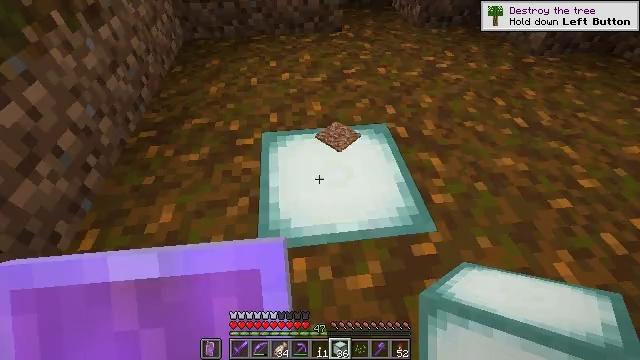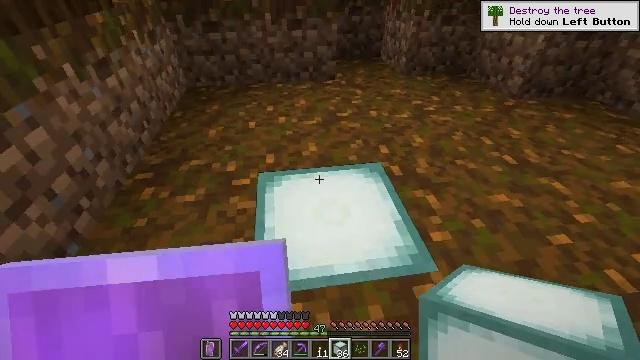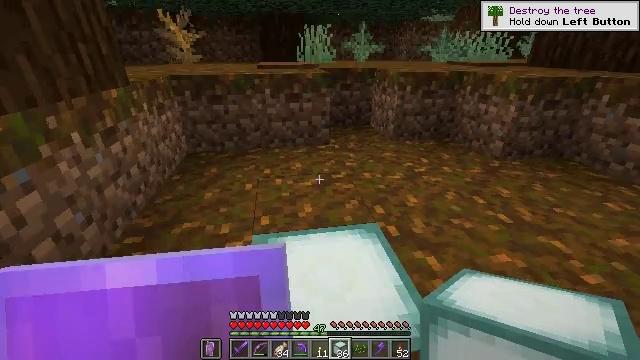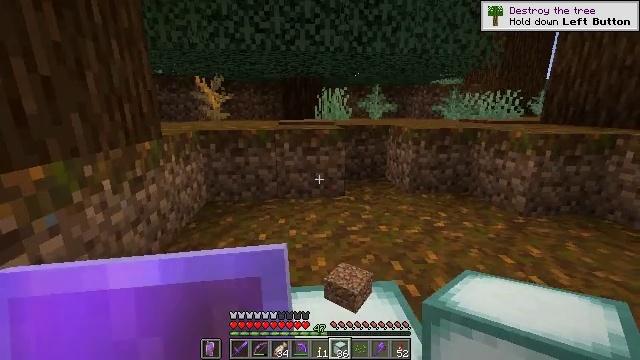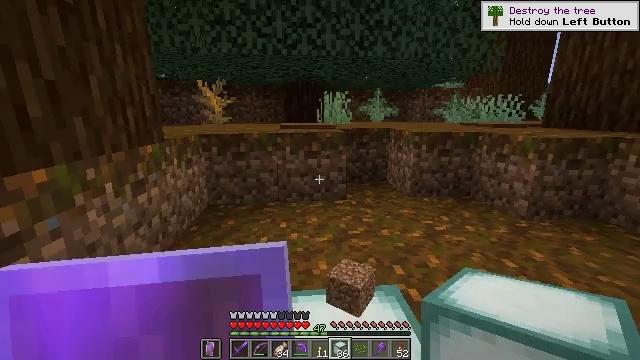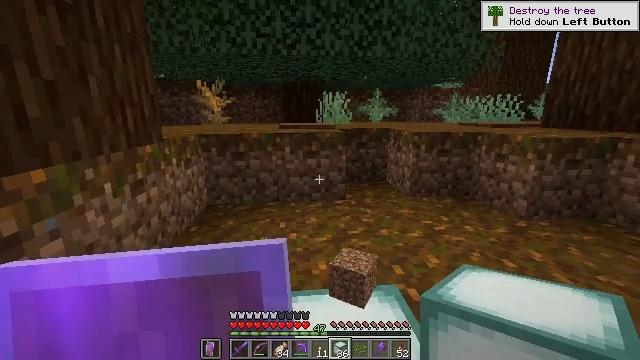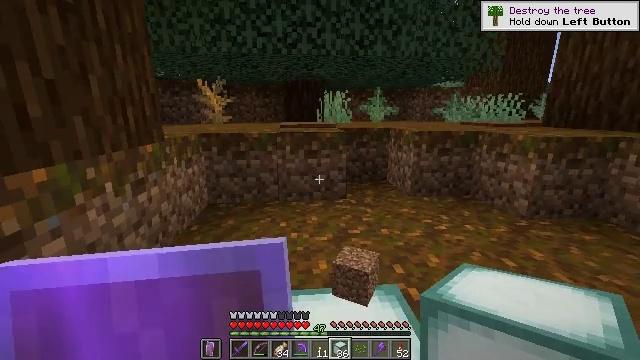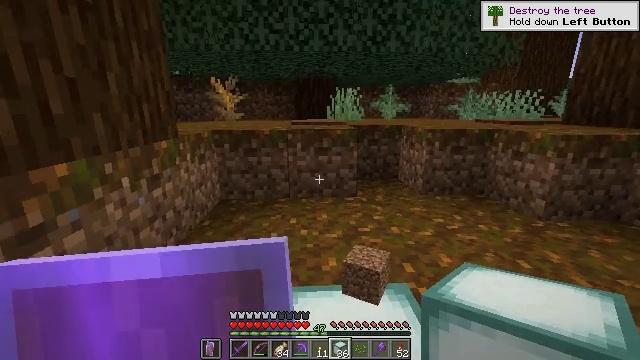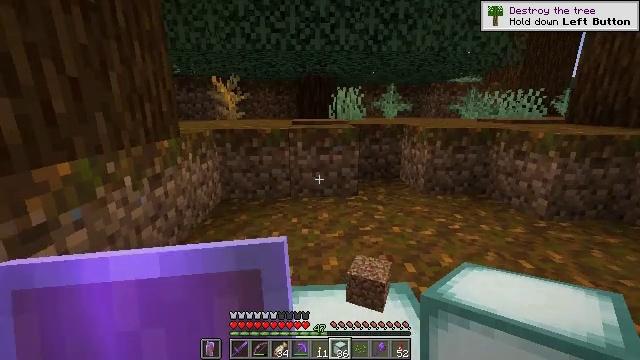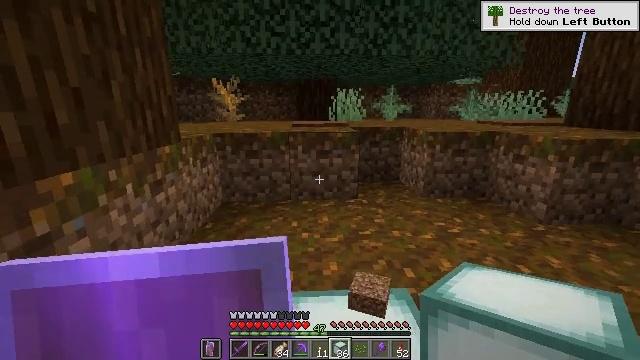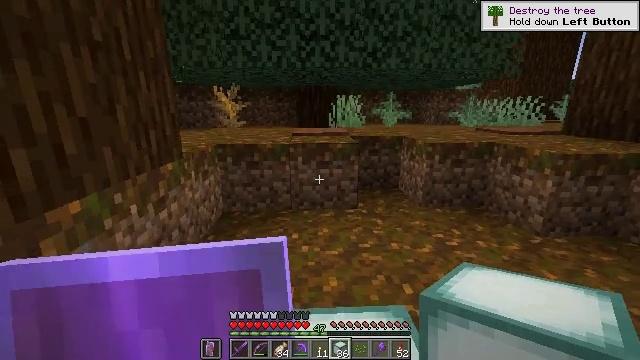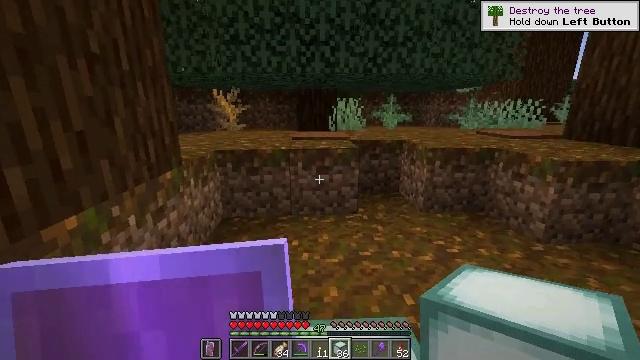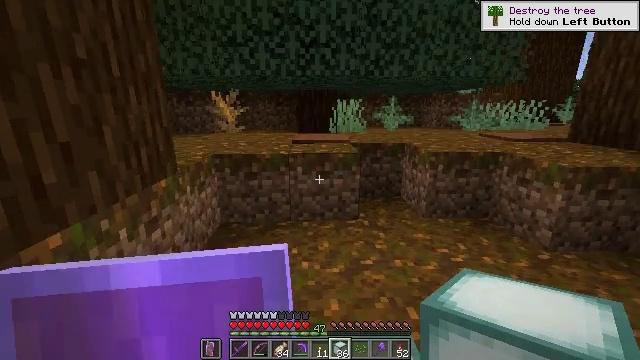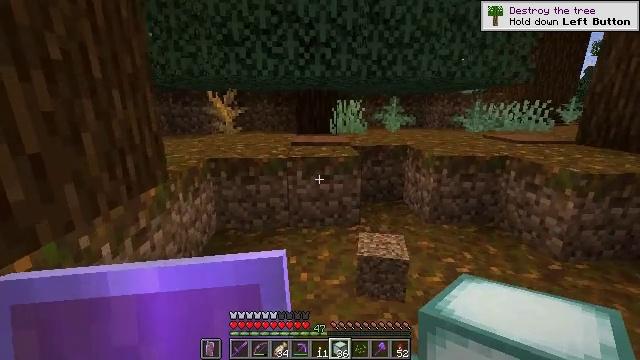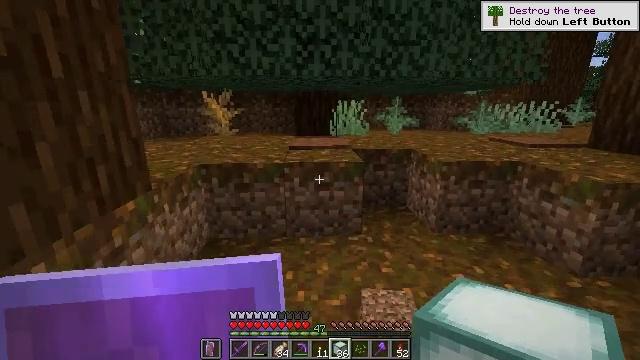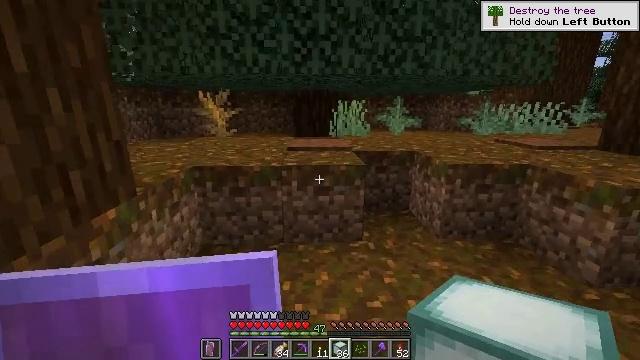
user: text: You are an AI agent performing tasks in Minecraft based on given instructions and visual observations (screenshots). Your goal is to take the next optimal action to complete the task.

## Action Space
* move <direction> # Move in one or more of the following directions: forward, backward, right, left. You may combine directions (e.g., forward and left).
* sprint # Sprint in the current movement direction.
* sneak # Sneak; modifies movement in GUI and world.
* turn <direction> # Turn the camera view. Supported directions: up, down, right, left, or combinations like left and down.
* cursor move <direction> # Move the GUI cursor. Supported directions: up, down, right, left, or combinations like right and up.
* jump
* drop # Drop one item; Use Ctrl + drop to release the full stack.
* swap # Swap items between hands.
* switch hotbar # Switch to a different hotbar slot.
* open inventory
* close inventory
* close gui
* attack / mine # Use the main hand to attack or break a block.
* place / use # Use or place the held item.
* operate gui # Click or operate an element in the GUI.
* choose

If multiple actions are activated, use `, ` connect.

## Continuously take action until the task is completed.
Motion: motion action
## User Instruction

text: Break the podzol in a taiga biome.
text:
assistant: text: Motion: sneak, turn right and up
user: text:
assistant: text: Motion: sneak, turn right and up
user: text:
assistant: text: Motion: sneak, turn left and up
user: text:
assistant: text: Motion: sneak
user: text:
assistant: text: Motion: sneak
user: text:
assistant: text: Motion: sneak
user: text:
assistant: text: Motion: sneak, turn left
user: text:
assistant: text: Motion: no_op
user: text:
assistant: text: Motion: no_op
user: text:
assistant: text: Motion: no_op
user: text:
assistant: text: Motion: move forward
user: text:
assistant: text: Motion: move forward
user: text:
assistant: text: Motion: move forward
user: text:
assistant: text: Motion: move forward
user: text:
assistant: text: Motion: move forward
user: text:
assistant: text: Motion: move forward
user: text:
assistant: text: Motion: move forward
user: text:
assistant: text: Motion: move forward
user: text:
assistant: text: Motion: move forward
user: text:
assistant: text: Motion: move forward
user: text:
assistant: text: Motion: move forward
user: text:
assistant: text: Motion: move forward
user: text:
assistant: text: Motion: no_op
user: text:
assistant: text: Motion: turn right and down
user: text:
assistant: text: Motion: turn right
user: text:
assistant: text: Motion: turn right and up
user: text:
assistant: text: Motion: turn right and up
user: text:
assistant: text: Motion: no_op
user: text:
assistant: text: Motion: no_op
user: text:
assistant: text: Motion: no_op